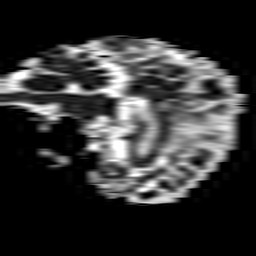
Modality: ADC
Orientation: sagittal
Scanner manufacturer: philips
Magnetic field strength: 1.5 T
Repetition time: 3.395 s
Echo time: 0.06922 s